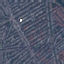
Label: Residential